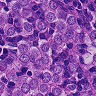
Metastatic tissue present: yes